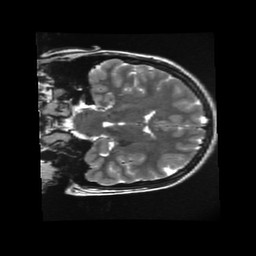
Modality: T2w
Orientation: coronal
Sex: female
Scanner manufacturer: ge
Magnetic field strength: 3 T
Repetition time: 5 s
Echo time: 0.1023 s